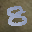
Label: 8